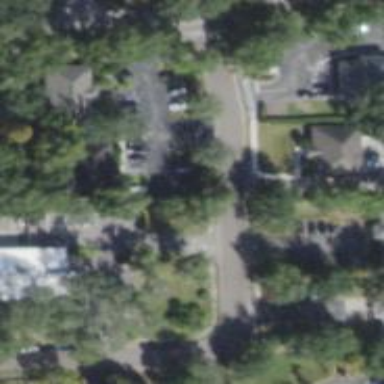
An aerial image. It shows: Driveway.